Brain MRI, t1w sequence, axial 2D slice.
Patient: age 39, sex F, weight 95 kg, height 1.95 m
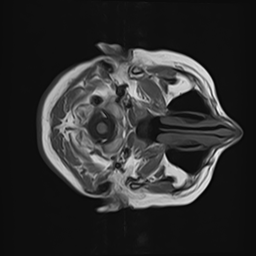